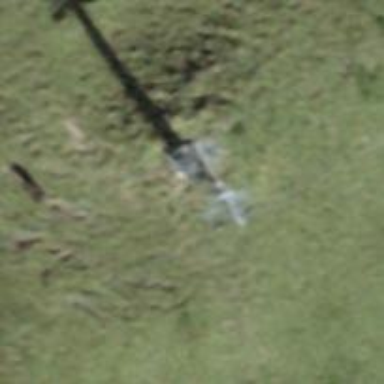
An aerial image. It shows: Pylon used for aerialway.